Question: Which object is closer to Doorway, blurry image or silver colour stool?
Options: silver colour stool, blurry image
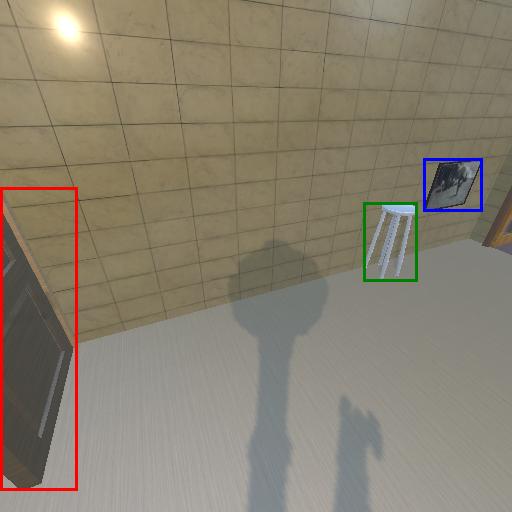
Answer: silver colour stool